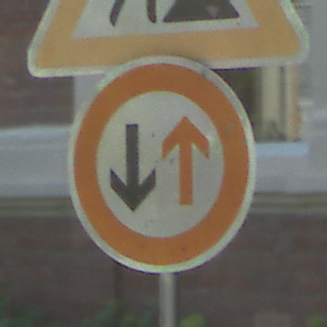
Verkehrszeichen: VorrangDesGegenverkehrs
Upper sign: Arbeitsstelle
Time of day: Midday
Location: Outdoor (Suburban)
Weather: Clear
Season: NotSpecified
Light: Natural